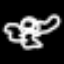
Label: angel